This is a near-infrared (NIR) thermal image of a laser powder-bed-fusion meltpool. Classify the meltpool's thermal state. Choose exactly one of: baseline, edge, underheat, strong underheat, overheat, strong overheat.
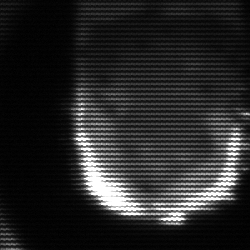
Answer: baseline